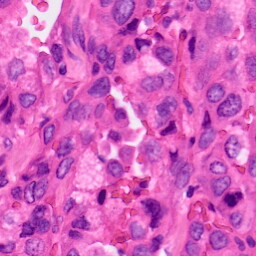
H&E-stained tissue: Lung